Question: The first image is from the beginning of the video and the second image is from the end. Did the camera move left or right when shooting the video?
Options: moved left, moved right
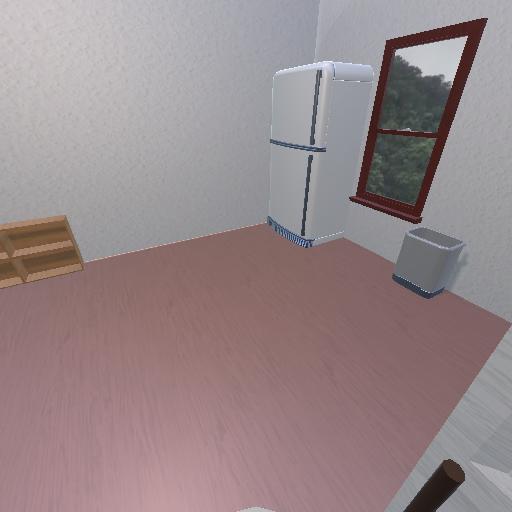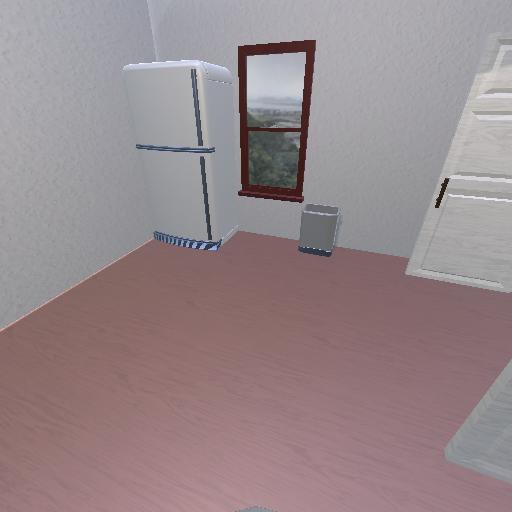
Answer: moved left